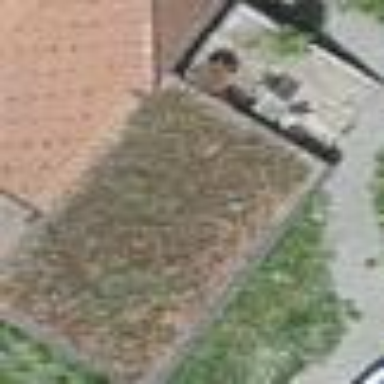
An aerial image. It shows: Shed.